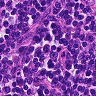
Metastatic tissue present: no